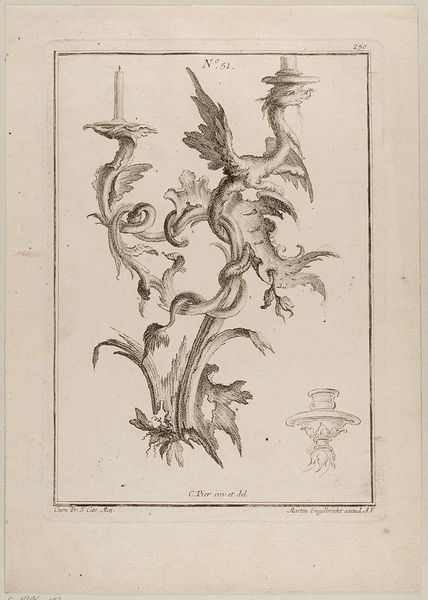
Titel: Wandleuchter
Künstler: Martin Engelbrecht
Standort: Hamburg
Institution: Museum für Kunst und Gewerbe Hamburg
Schlagwörter: rokoko, grafik, graphik, fotografie, photographie, druckgraphik, druckgrafik, radierung, kunstgewerbe, kerzenhalter, fabelwesen, kunsthandwerk, ungeheuer, kandelaber, monster, rocaille, fabeltier, fabeltiere, zwitterwesen, monstrum, wandleuchter, style, reproduktionen, industriedesign, druckerzeugnisse, muschelwerk, ornamentstich, vorlageblätter